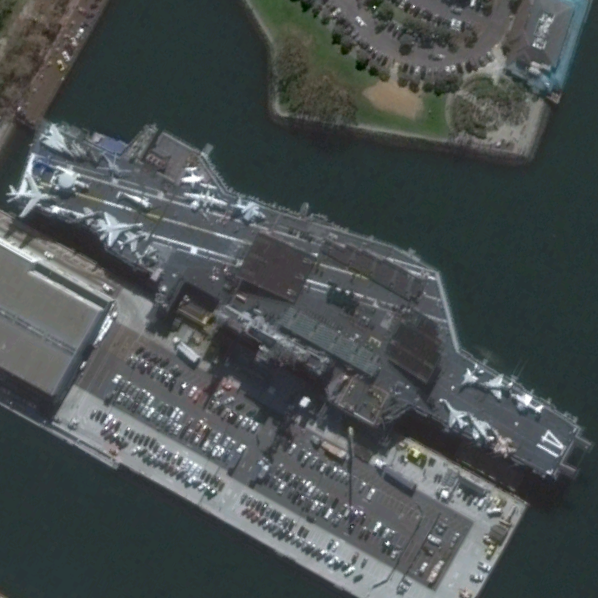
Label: Midway-class_aircraft_carrier